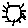
Label: sun